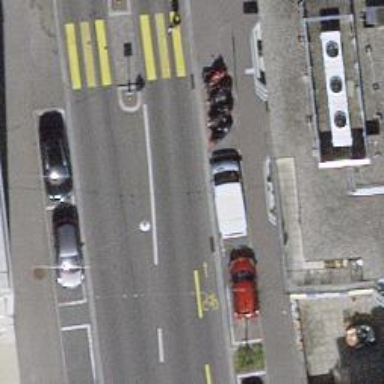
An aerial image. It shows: Tertiary road with asphalt surface and sidewalks on both sides. There are trolley wires above the road.